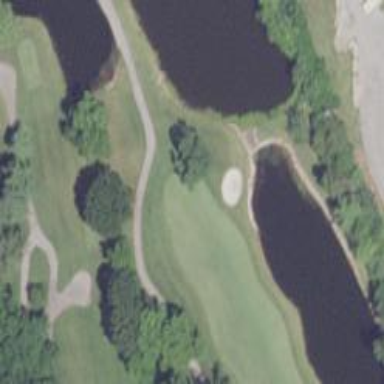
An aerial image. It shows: Picturesque scene of golf course with lateral water hazard.